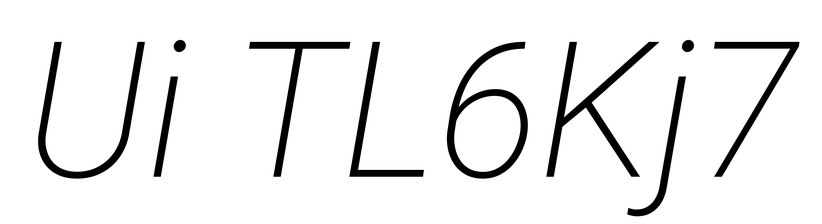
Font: Roboto-Italic_ExtraLight_Italic